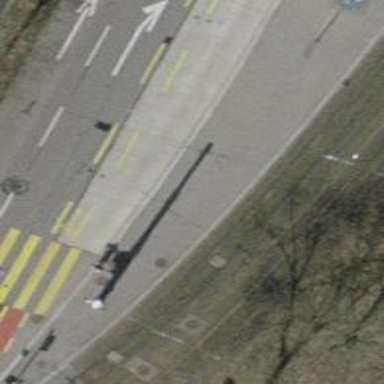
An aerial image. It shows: Service road for trolleybuses with trolley wires.